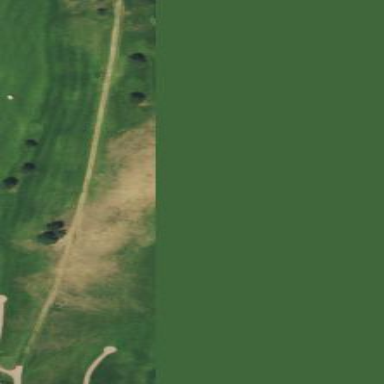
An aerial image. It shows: Golf fairway surrounded by grass.